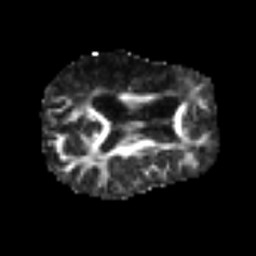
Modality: FA
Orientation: axial
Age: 54
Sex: male
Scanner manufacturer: siemens
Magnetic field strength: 3 T
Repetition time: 6.1 s
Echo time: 0.101 s